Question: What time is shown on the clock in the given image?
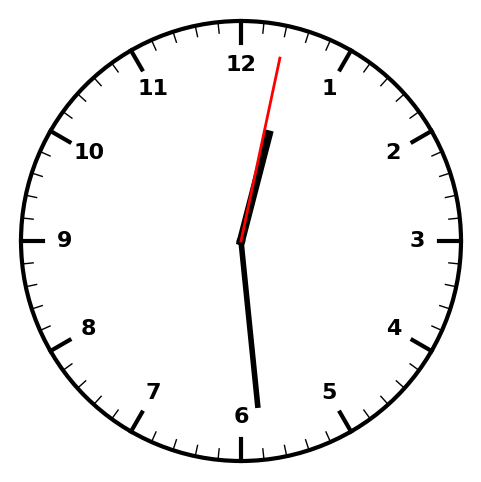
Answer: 12:29:02